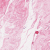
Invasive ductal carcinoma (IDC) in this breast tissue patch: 0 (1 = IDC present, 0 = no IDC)